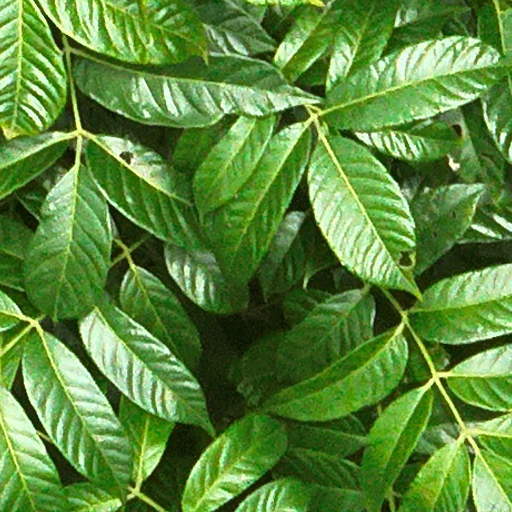
Species: Spondias mombin
GBIF accepted scientific name: Spondias mombin
Crown area (m\u00b2): 99.426